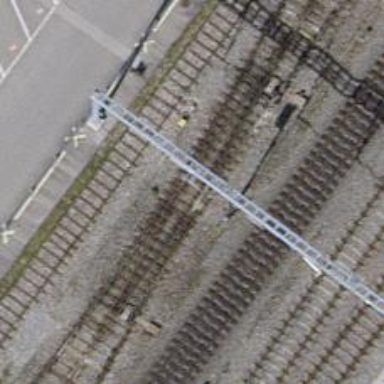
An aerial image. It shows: Siding railway track with electrified contact line.